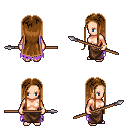
a pixel art fantasy rpg character, female body template, human, light skin, maroon tattered cape, robe skirt, brown extra-long hairstyle, bracelets, spear, four views (front, back, left, right), 2x2 character sprite sheet, small pixel art, hard edges, no anti-aliasing